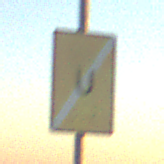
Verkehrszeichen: EndeUmleitung
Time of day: SunriseSunset
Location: Outdoor (Nature)
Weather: Clear
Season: NotSpecified
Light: Natural